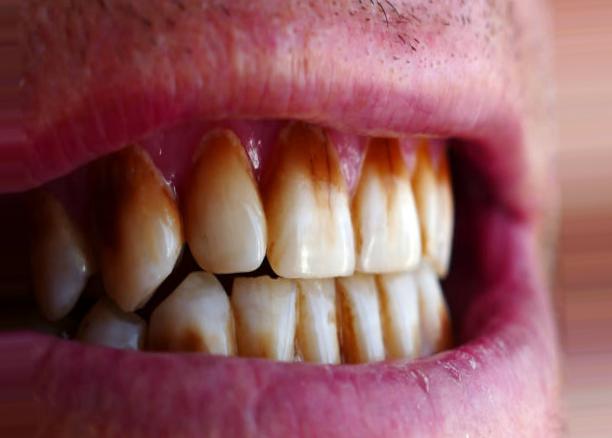
Condition: Tooth Discoloration